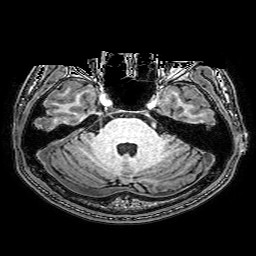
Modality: T1w
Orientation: coronal
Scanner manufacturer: philips
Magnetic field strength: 3 T
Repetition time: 0.0096 s
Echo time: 0.0046 s